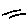
Label: line